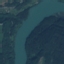
Land use / land cover: River